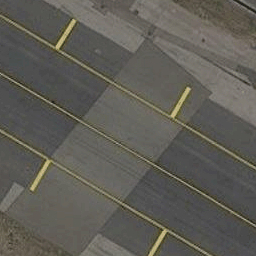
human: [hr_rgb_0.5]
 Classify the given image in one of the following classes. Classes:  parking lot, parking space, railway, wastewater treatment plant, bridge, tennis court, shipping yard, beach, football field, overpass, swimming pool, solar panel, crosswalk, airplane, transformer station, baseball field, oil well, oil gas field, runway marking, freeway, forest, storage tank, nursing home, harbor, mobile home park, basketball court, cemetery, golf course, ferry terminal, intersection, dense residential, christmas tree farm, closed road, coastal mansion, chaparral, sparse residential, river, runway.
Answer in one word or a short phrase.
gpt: runway marking